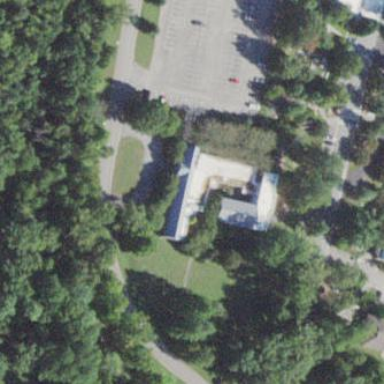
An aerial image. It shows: Arts centre housed inside building.